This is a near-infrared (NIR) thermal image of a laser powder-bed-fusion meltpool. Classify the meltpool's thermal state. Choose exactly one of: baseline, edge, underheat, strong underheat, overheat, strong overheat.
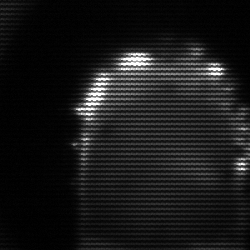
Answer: baseline